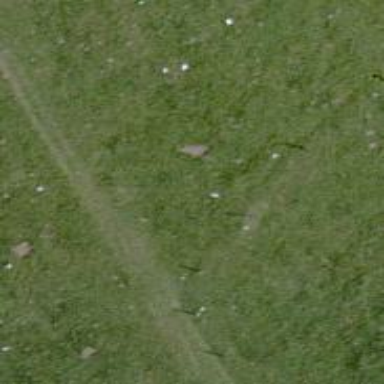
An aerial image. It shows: Path.